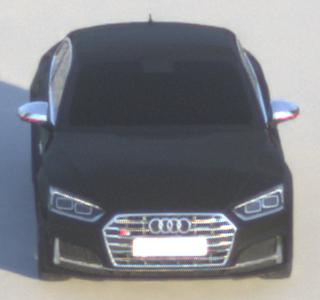
Make: Audi
Model: S5 Sportback
Detailed model: 8T Facelift
Model produced from: 2011
Model produced until: 2016
Doors: 5
Color: black
Road condition: dry road
Daytime: sunrise or sunset
Contrast: low contrast